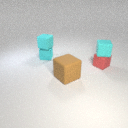
small red rubber cube below small cyan rubber cube